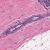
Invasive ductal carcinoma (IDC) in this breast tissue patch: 0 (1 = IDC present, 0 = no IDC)